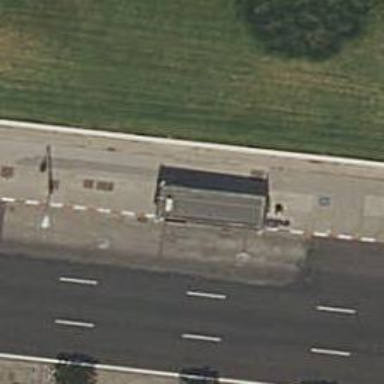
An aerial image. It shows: Fuel station building.